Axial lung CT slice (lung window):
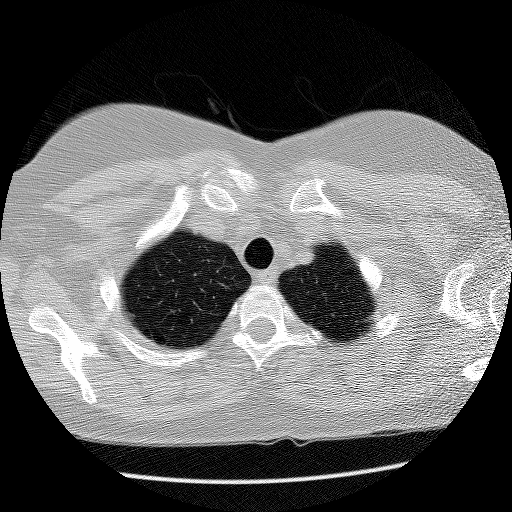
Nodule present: no